Question: I am trying to create a market basket query. Table_data pulls in all the transactions for all items sharing a basket with the Host_Category (category 123 in this case); but the current SQL I am using is duplicating the sales of the attached items since I am doing a full join of the table to itself and sometimes there is more than 1 item of the host category in the same transaction (as shown in example below):

How do I change my query to get the desired output?
My query is below:
'''
SELECT Host_Category,Attached_Item
,Count(DISTINCT Trx_NBR || Location_NBR || Trx_Date) AS Shared_Trx_Count
,Sum(Host_Sales) AS Host_Sales
,Sum(Attached_Sales) AS Attached_Sales
FROM (SELECT a.Trx_NBR, a.Trx_Date, a.Location_NBR
,CASE WHEN a.Category IN (123) THEN '123' END AS Host_Category
,a.sales AS Host_Sales
,b.Item AS Attached_Item, b.sales AS Attached_Sales
FROM table_data a FULL JOIN table_data b
ON a.Trx_NBR = b.Trx_NBR AND a.Location_NBR = b.Location_NBR AND a.Trx_Date = b.Trx_Date
WHERE a.Category IN (123) ) AS c GROUP BY 1,2
'''
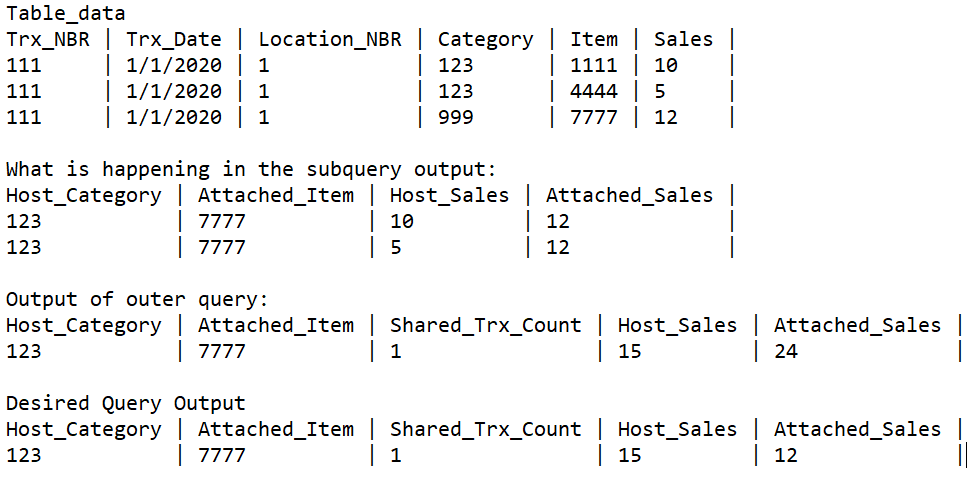
Answer: Aggregate the join to get unique data. This might be what you want:
'''
SELECT Host_Category,Attached_Item
-- do you still need COUNT(DISTINCT)? Or is COUNT(*) ok?
,Count(DISTINCT Trx_NBR || Location_NBR || Trx_Date) AS Shared_Trx_Count
,Sum(Host_Sales) as Host_Sales
,Sum(Attached_Sales) AS Attached_Sales
FROM
(
SELECT a.*
,b.Item AS Attached_Item
,b.sales AS Attached_Sales
FROM
(
SELECT a.Trx_NBR, a.Trx_Date, a.Location_NBR
,CASE WHEN a.Category IN (123) THEN '123' END AS Host_Category
,Sum(a.sales) AS Host_Sales
FROM table_data AS a
WHERE a.Category IN (123)
GROUP BY 1,2,3,4
) AS a
-- your previous Full Join was a Left Join anyway due to the WHERE-condition
LEFT JOIN table_data b
ON a.Trx_NBR = b.Trx_NBR
AND a.Location_NBR = b.Location_NBR
AND a.Trx_Date = b.Trx_Date
) AS c
GROUP BY 1,2
'''